Question: How can i hide menu item that having a tag of PARTS?

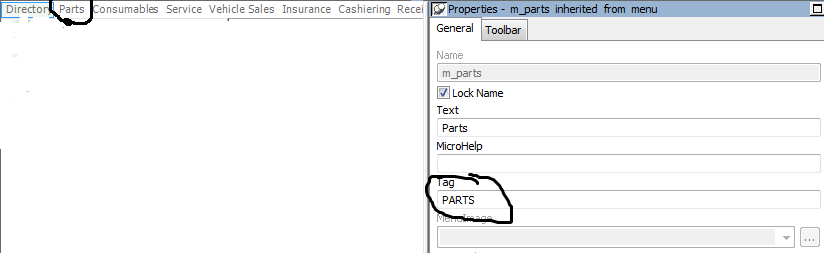
Answer: I would create a public function on the menu class (in my app: m_main) without return value.
'''
mf_HideByTag(string as_tag) >>>
// Hide each menu item having Tag = <as_tag>
long i
for i = 1 to UpperBound(Item)
if Item[i].Tag = as_tag then Hide(Item[i])
next
'''
Call this function from anywhere like:
'''
m_main.mf_HideByTag('PARTS')
'''
NOTE: This function does no recursive search through the drop down menus. It only parses the immediate menu bar items.